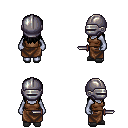
a pixel art fantasy rpg character, female body template, dark elf, purple skin, brown pirate shirt, robe skirt, black unkempt hairstyle, metal helm, gray slippers, dagger, four views (front, back, left, right), 2x2 character sprite sheet, small pixel art, hard edges, no anti-aliasing